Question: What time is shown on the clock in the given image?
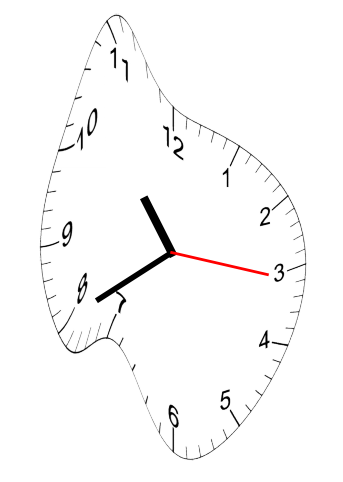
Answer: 10:40:16